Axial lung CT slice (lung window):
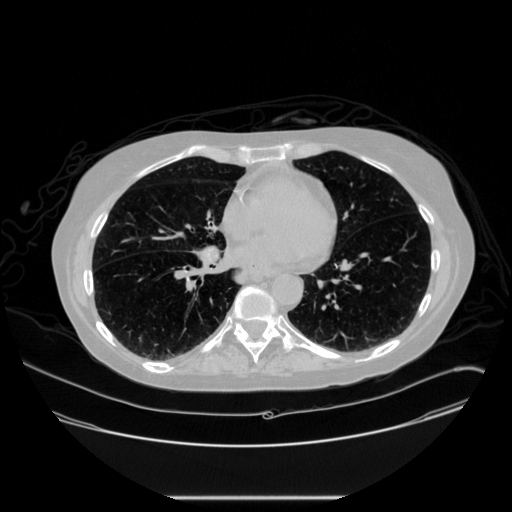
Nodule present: no